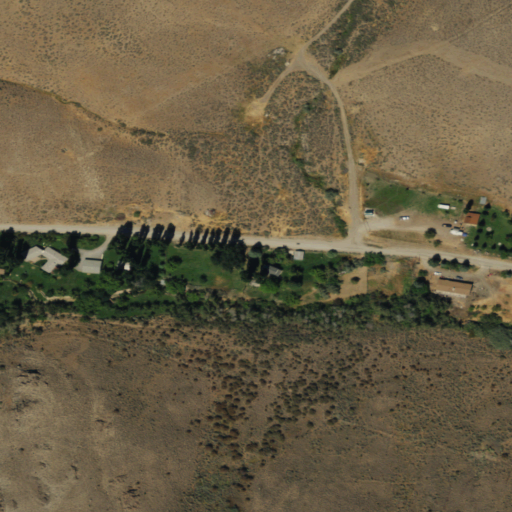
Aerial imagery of valley in Nevada named Wilson Canyon containing shrub, woody wetlands, open development, medium intensity development, and low intensity development